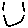
Label: smiley face